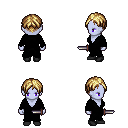
a pixel art fantasy rpg character, female body template, dark elf, purple skin, black robe, gold greaves, blonde parted hairstyle, black shoes, dagger, four views (front, back, left, right), 2x2 character sprite sheet, small pixel art, hard edges, no anti-aliasing